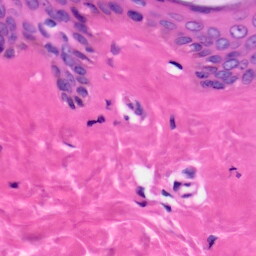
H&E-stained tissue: Skin